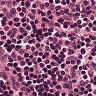
Metastatic tissue present: no